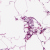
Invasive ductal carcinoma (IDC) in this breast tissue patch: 0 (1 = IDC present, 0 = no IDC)